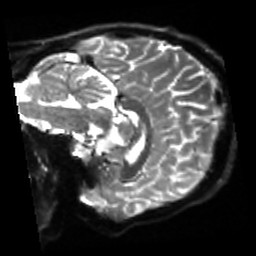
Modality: sbref
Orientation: sagittal
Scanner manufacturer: siemens
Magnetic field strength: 3 T
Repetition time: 4 s
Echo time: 0.0594 s